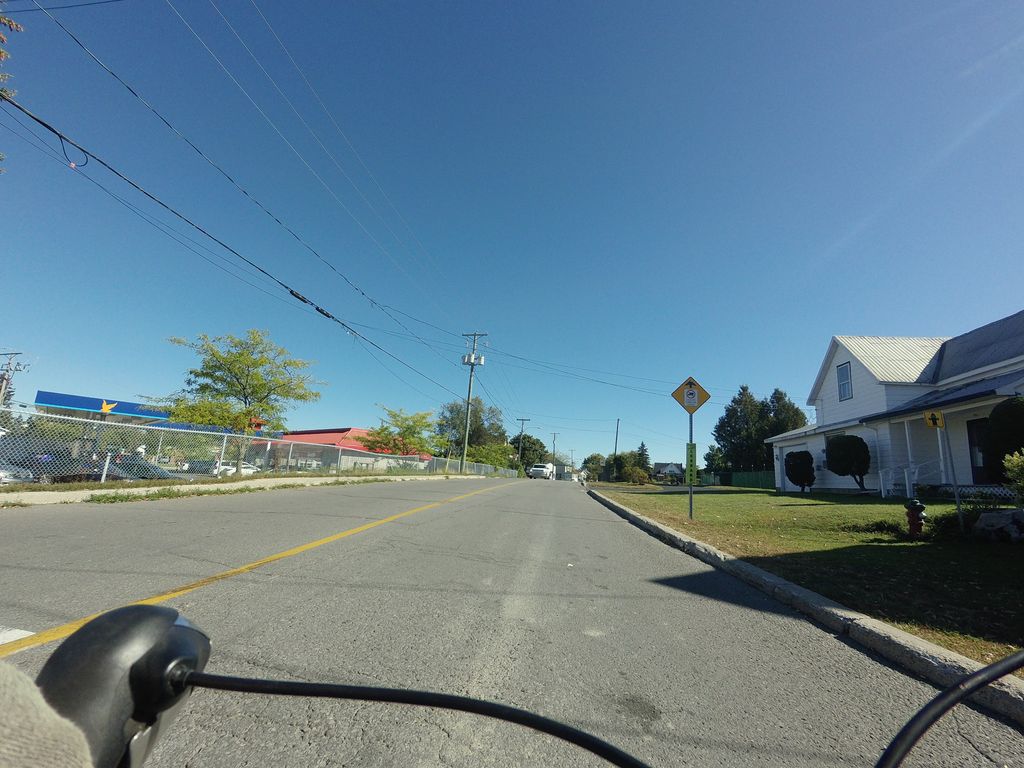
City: ottawa-gatineau